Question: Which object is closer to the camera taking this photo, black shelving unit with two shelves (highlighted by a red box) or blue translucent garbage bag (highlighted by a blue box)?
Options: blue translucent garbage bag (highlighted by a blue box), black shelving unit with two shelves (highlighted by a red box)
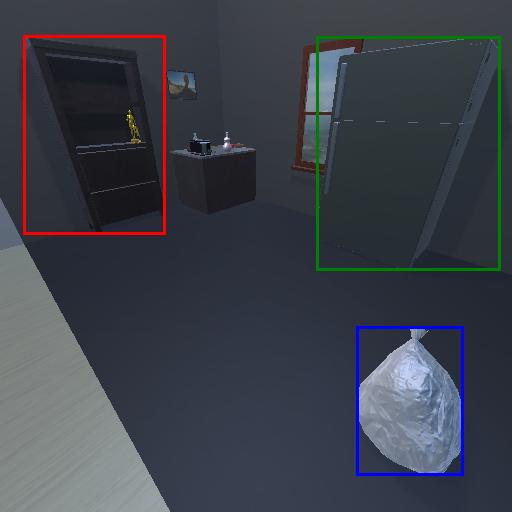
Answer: blue translucent garbage bag (highlighted by a blue box)